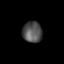
Tissue: skin
Cell type: Others
Senescence score: 0.7902
Nuclear area (px): 405
Mean DAPI intensity: 81.506